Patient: sex M, age 77
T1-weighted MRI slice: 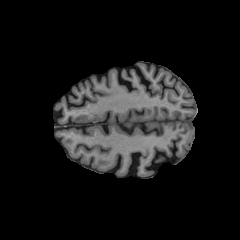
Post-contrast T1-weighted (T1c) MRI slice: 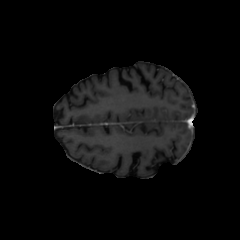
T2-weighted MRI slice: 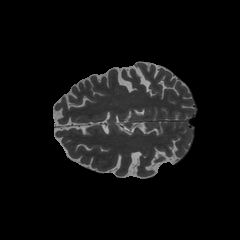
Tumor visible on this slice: no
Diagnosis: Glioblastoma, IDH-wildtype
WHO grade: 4